Question: I'm trying to achieve an underline on some wrapped text that fits to the width of the bottom row of text whilst only appearing underneath that bottom line. Figure 1 illustrates the desired effect
Figure 1

Using this HTML:
'''
<h2><span class="inline-block">optatur, volendit inum simolor</span></h2>
'''
and setting the 'span' to 'display:inline;' I can get the underline to fit perfectly with the width of the text but it underlines all of the text.
, setting the 'span' to 'display:inline-block;' I can get the underline to only appear under the bottom line but it then fills the whole width of the parent.
See this JSfiddle for the above examples: <URL>
Is there any way to achieve the result of figure 1?
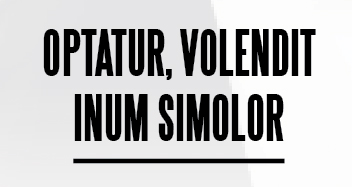
Answer: With a good leg up from <URL>:
'''
function underLineText () {
$underlined_text.each(function(){
var $this = $(this);
var text = $this.text();
var originalText = text;
var breakWords = new Array();
//split the words into individual strings
var words = text.split(' ');
//find the height of the first word
$this.text(words[0]);
var height = $this.height();
//if there is more than one word
if (words.length > 1) {
//loop through all the words
for(var i = 1; i < words.length; i++){
$this.text($this.text() + ' ' + words[i]);
//check if the current word has a different height from the previous word
//if this is true, we have witnessed a word wrap!
if($this.height() > height){
height = $this.height();
//add the first word after the wrap to a predefined array
breakWords.push(words[i]);
}
//on the last iteration on the loop...
if (i === words.length - 1) {
if (breakWords.length > 0) {
//select the last word of the breakWords array
//(this is to handle cases where there there are more than one line or word wraps)
var breakStartAt = breakWords[breakWords.length - 1];
//add a span before the last word
var withSpan = '<span>'+breakStartAt;
//replace the last occurrence of this word with the span wrapped version
//(this is to handle cases where there are more than one occurrences of the last word)
originalText = originalText.replaceLast(breakStartAt,withSpan);
//close the last line with a span
originalText += "</span>";
}
}
}
}
//if there are no word wraps, wrap the whole text in spans
else {
originalText = '<span>'+originalText+'</span>';
}
//replace the original text with the span-wrapped mod
$(this).html(originalText);
});
}
'''
You can see it working here: <URL>